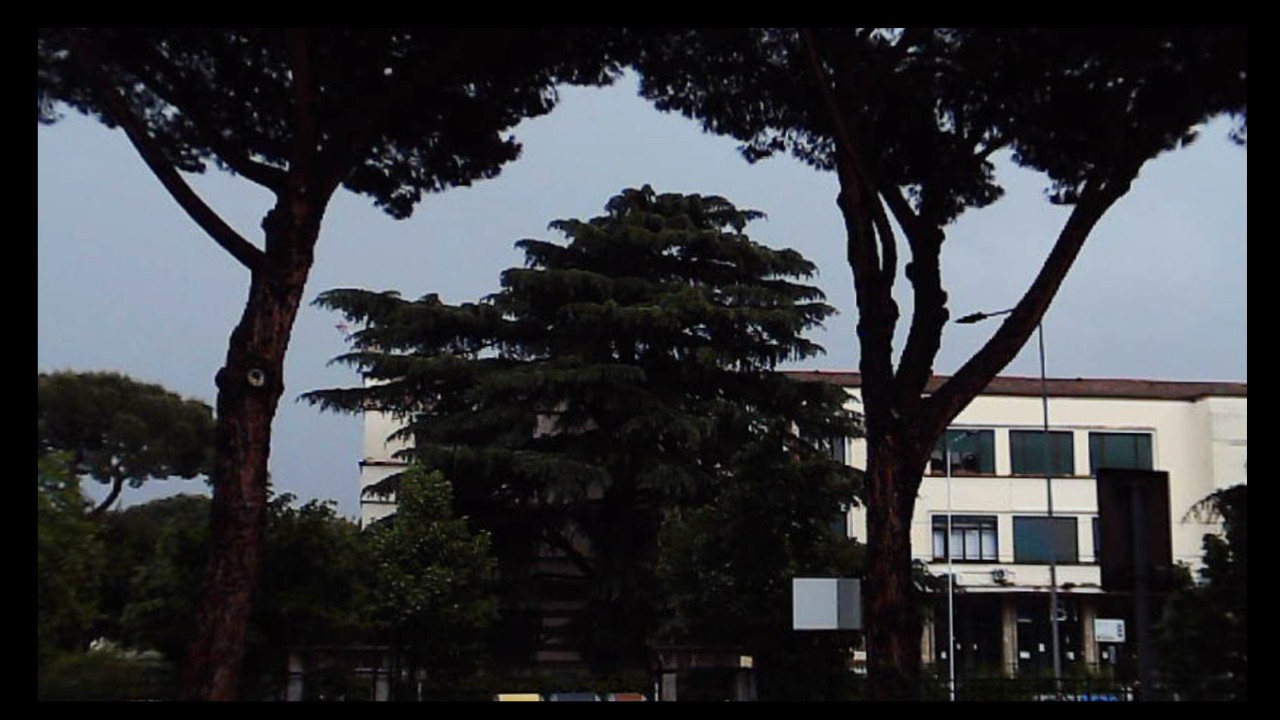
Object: DarwinFPV cineape20